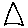
Label: triangle